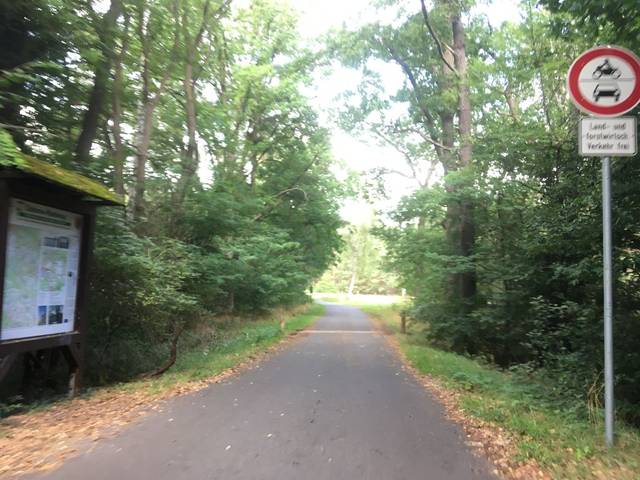
Region: Germany
Coordinates: 52.297, 13.746